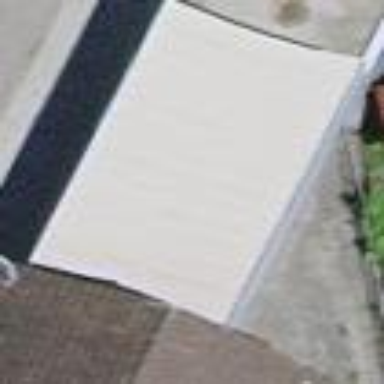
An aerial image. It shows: Carport building.